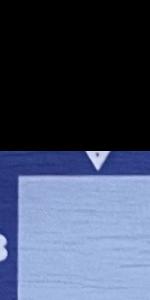
Label: Empty